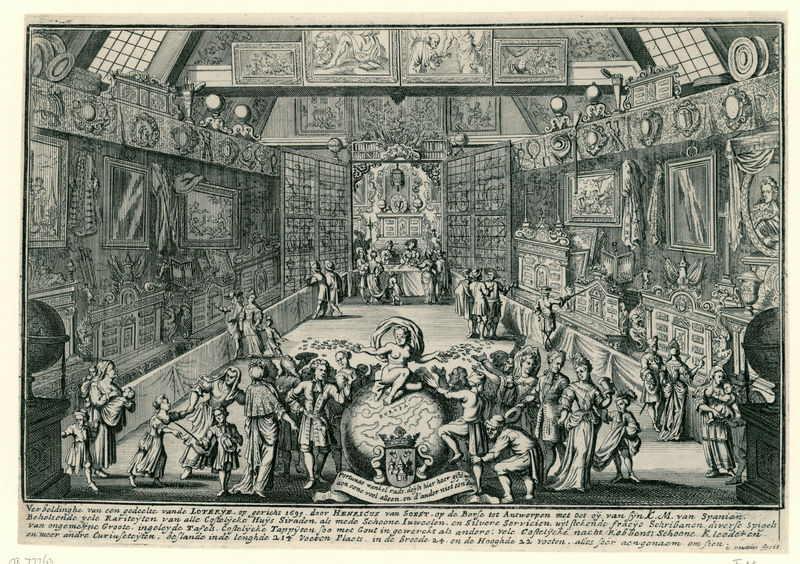
Titel: De loterij van Henricus van Soest te Antwerpen
Künstler: Gaspar Bouttats
Standort: Amsterdam
Institution: Rijksmuseum
Schlagwörter: nackt, frau, rahmen, bilder, saal, tor, druck, stich, text, kugel, erdkugel, europa